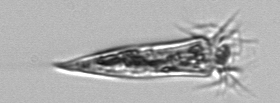
Label: Strombidium_tintinnodes